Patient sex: F
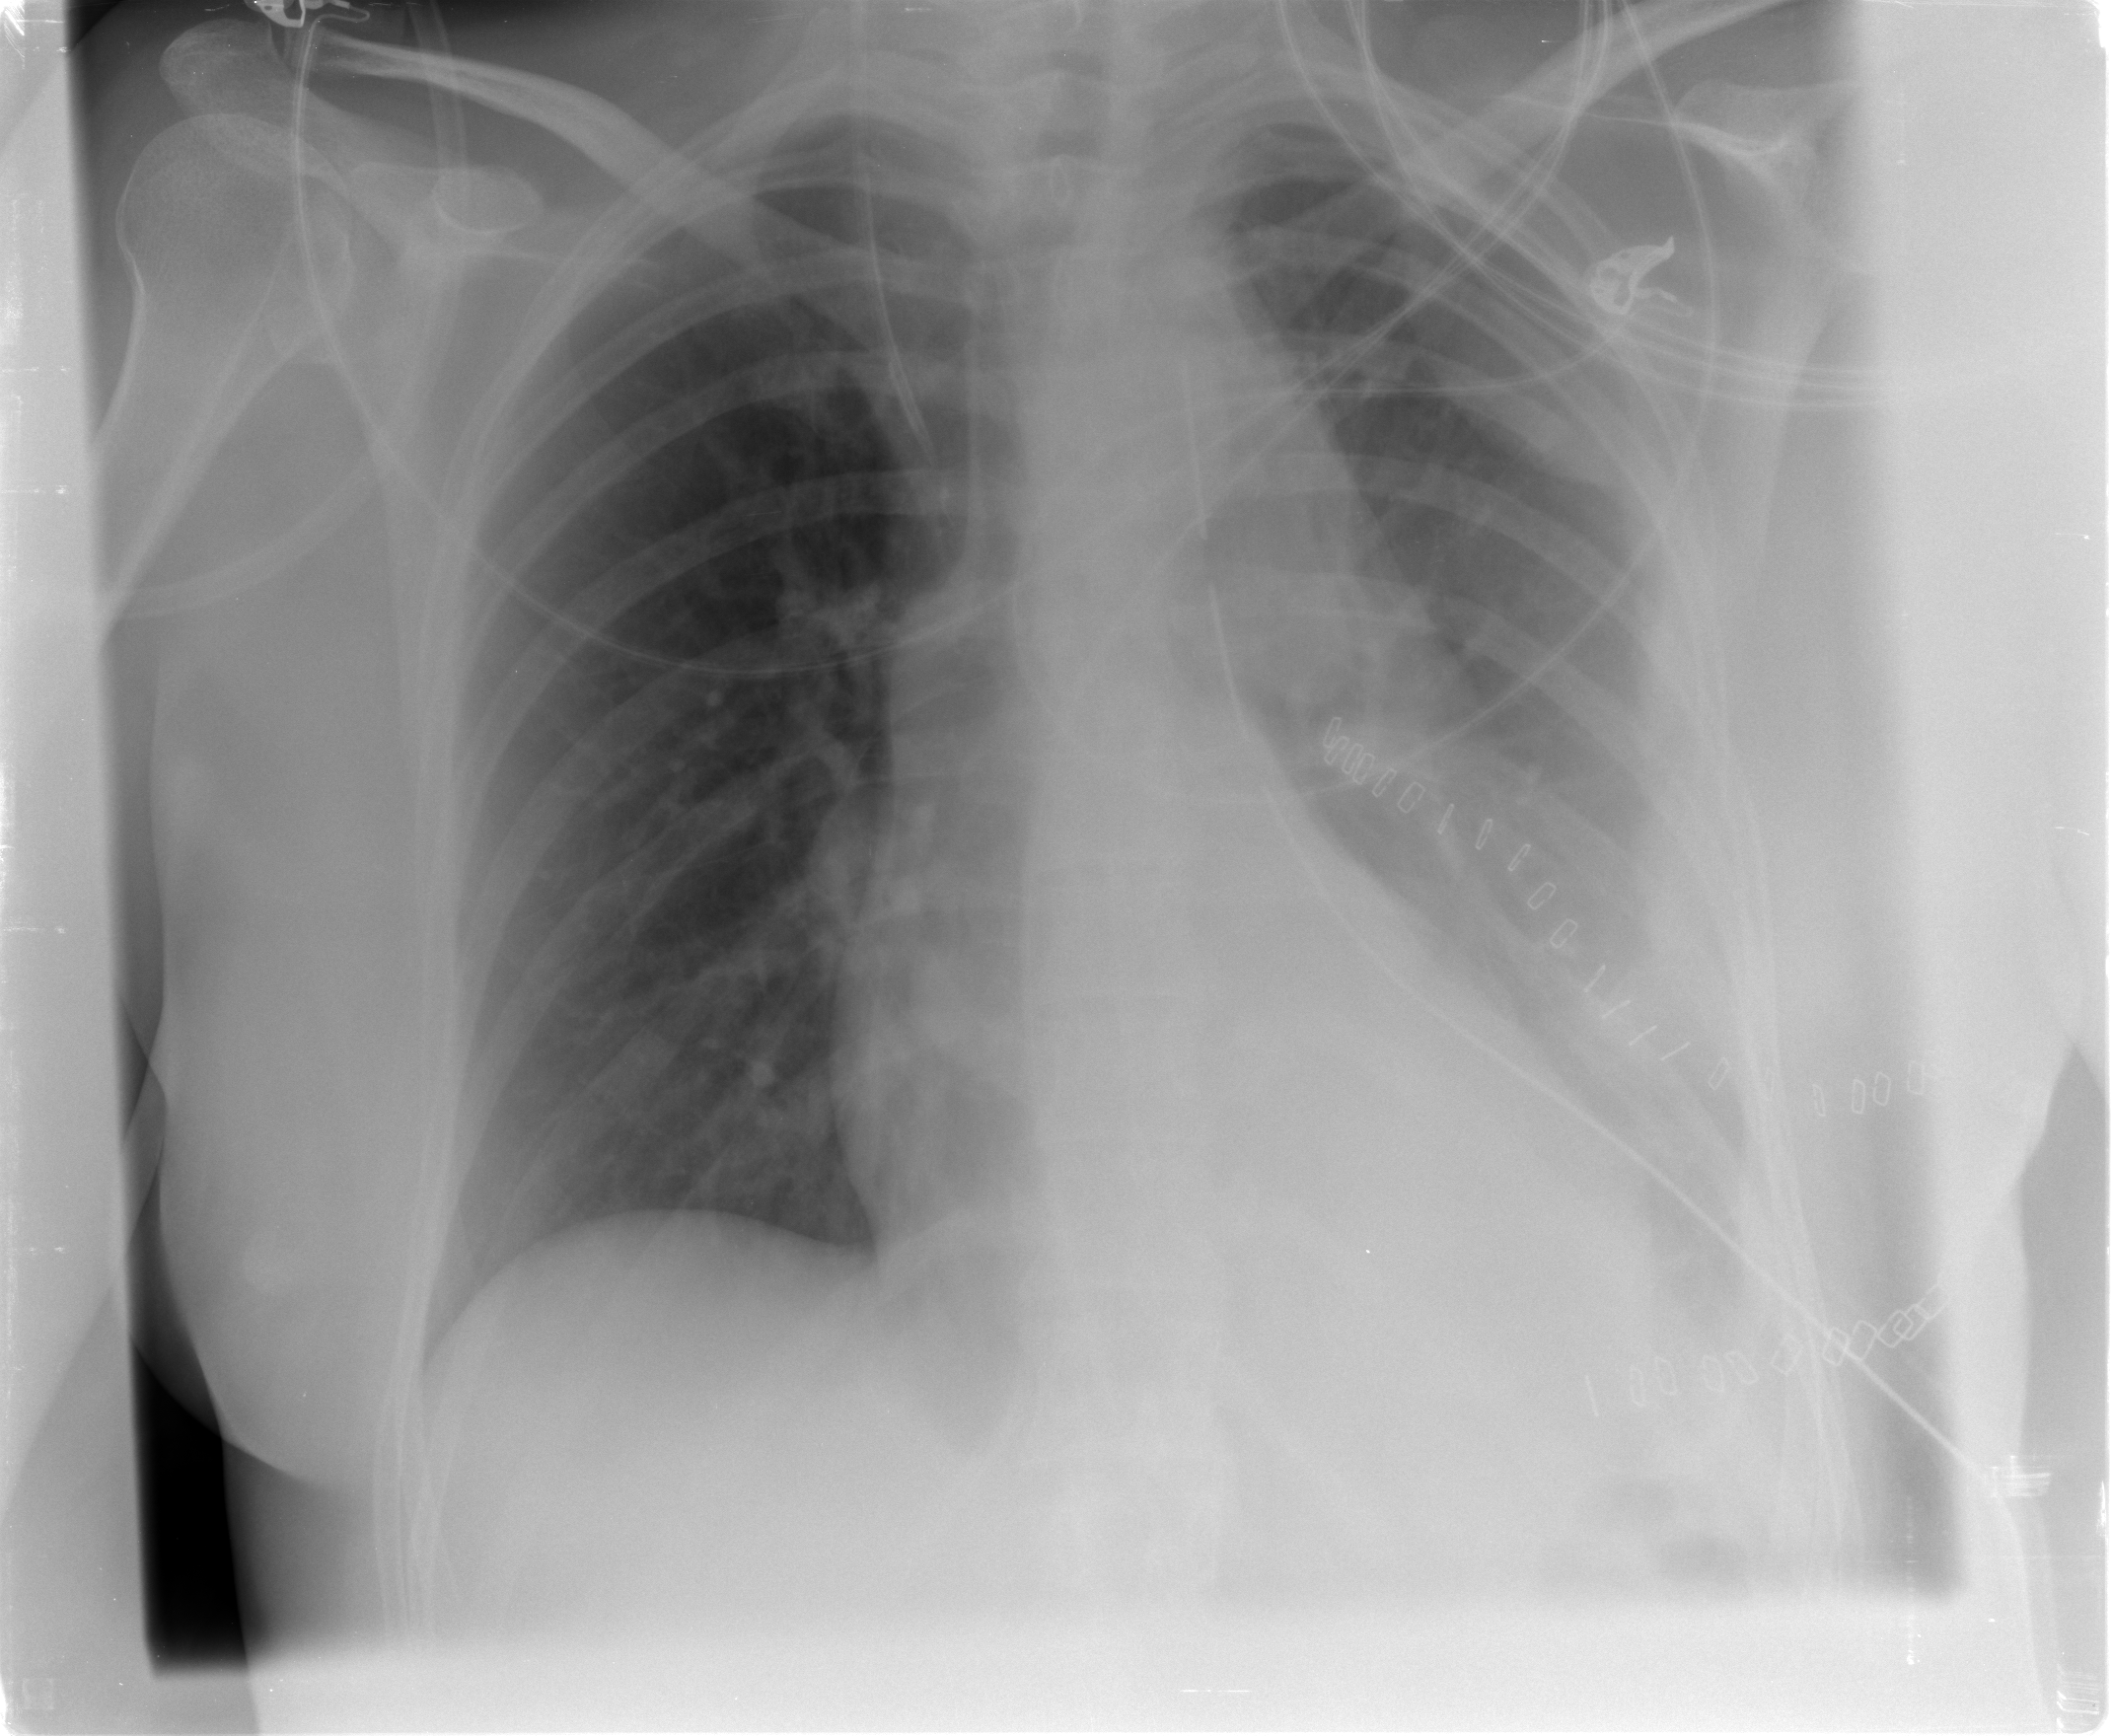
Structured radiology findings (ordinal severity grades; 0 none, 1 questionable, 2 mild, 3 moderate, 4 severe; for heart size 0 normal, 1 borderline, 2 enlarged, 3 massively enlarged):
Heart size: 2
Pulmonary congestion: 2
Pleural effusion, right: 0
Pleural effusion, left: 2
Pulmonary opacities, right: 0
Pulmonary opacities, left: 0
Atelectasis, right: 0
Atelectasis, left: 3